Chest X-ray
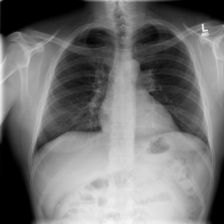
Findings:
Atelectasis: negative
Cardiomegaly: negative
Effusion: negative
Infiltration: negative
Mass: negative
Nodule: negative
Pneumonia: negative
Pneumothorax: negative
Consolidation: negative
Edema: negative
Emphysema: negative
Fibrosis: negative
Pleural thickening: negative
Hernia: negative